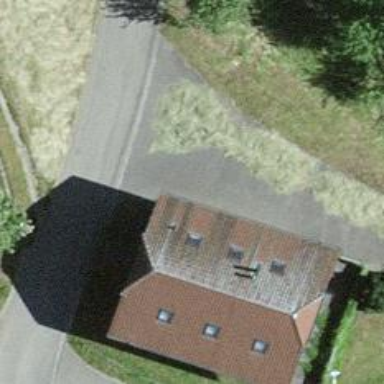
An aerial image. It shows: Residential building.